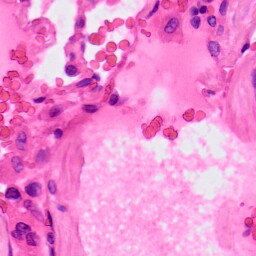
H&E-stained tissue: Lung